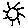
Label: sun